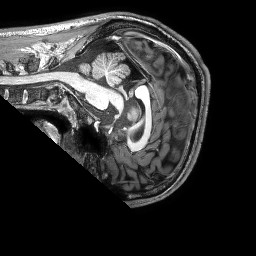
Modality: T1w
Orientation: sagittal
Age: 20
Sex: male